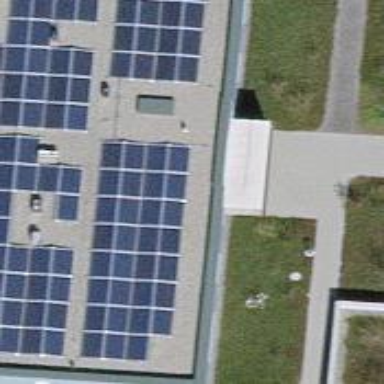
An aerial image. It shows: Solar photovoltaic panel generator.